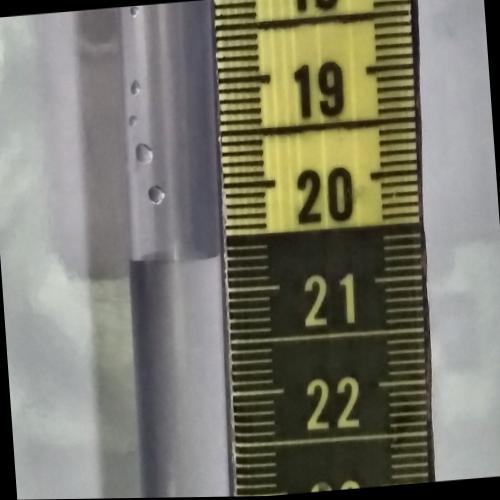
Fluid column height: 20.7 cm